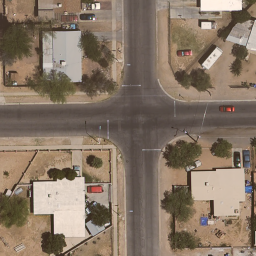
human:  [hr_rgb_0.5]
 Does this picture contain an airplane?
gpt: no

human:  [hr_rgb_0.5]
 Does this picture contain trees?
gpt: yes

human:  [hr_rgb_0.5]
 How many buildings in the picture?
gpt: four

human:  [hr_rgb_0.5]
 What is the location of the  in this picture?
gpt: i cannot see it